The plot is a Hilbert-envelope spectrum of a rotating bearing's acceleration signal, annotated with the bearing's characteristic defect frequencies. Diagnose the bearing from this image, choosing from: normal, inner_race, outer_race, ball.
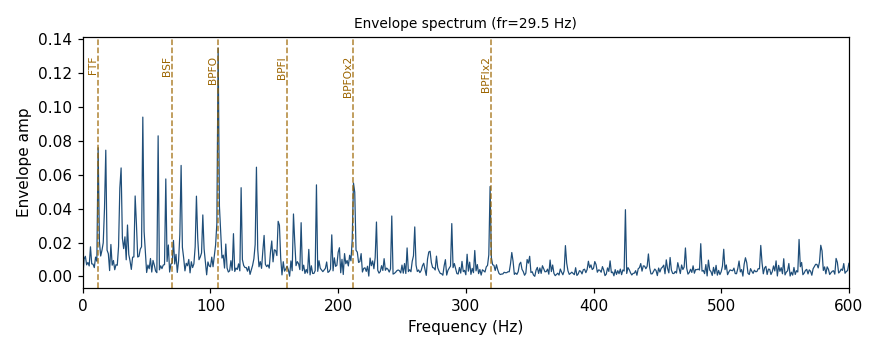
Answer: outer_race